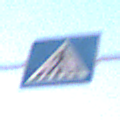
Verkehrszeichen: FussgaengerueberwegLinks
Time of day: MorningAfternoon
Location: Outdoor (Special)
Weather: Clear
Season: Winter
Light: Natural